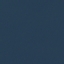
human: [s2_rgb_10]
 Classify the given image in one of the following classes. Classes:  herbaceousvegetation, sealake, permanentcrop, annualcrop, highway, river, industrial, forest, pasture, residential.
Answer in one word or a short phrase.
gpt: SeaLake